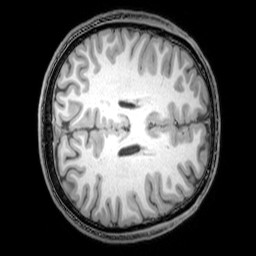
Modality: T1w
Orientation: axial
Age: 20
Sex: male
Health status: healthy
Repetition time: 0.081 s
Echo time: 0.037 s